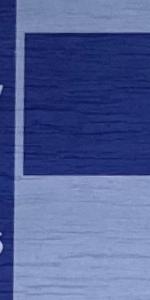
Label: Empty